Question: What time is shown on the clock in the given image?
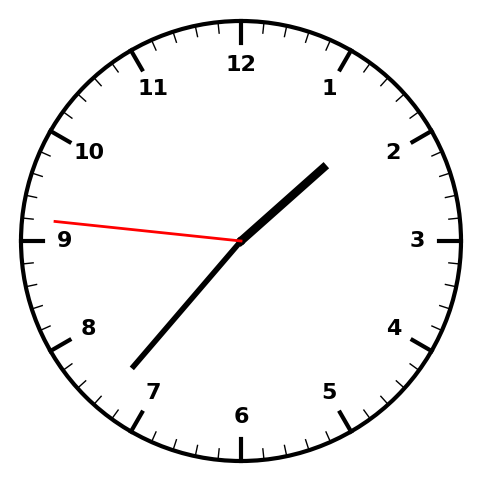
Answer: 01:36:46